Question: Past few days I have been trying to integrate an iframe into a site. This is a short term solution while the other side develops and API(could take months...)
And because this is as short term solution we done want to use easyXDM- I have access to the other domain but its difficult enough asking them to add p3p header as it is.....
The closest solution I found was the 3 iframes- but it goes mental of chrome and safari so I cannot use that.
open in chrome
<URL>
I found a another post on how to use the scrollheight to try and resize the form.. in theory it works well but I could not apply it properly using the iframes scroll height..
'''
document.body.scrollHeight
'''
That obvoisly uses the bodies height (cannot access these properties 100% is based on the clients display canvaz and not the x-domains document height)
I tried using jQuery to get the iframes height
'''
$('#frameId').Height()
$('#frameId').clientHeight
$('#frameId').scrollHeight
'''
return values different in chrome and ie - or just don't make sense at all.
The problem is that everything inside the frame is denied- even the scrollbar...
But if I inspect and element in chrome of the iframe it badly shows me the documents dimensions inside the iframe (using jQuery x-domain to get iframe.heigh - access denied)
There is nothing in the computed CSS
Now how does chrome calculate that? (edit- browser re-renders the page using its build in rendering engine to calculate all these settings - but are not attached anywhere to prevent cross-domain fraud.. so..)
I read specification of HTML4.x and it says there that there should be read-only values exposed via document.element but it's access denied via jQuery
I went down the route of proxying the site back and calculating which is OK.. until a user logs in through the iframe and the proxy gets a login page instead of the actual content. Also to some calling the page twice is not acceptable
<URL>
<URL>
I did not go this far but there are jscript engines out there that will look at the source and re-render the page based on the source file. but it would require hacking those jscripts.. and that's not an ideal situation for commercial entities...
and some invoke pure Java applets or server side rendering
<URL>
<URL> <-java not jscript
<URL>
---
All this can do done with HTML5 sockets. But easyXDM is great fallback for non HTML5 complaint pages.
Very Great Solution!
Using easyXDM
On your server you set up a page in the form of
'''
<html>
<head>
<script src="scripts/easyXDM.js" type="text/javascript"></script>
<script type="text/javascript" language="javascript">
var transport = new easyXDM.Socket(/** The configuration */{
remote: "http://www.OTHERDOMAIN.example/resize_intermediate.html?url=testpages/resized_iframe_1.html",
//ID of the element to attach the inline frame to
container: "embedded",
onMessage: function (message, origin) {
var settings = message.split(",");
//Use jquery on a masterpage.
//$('iframe').height(settings[0]);
//$('iframe').width(settings[1]);
//The normal solution without jquery if not using any complex pages (default)
this.container.getElementsByTagName("iframe")[0].style.height = settings[0];
this.container.getElementsByTagName("iframe")[0].style.width = settings[1];
}
});
</script>
</head>
<body>
<div id="embedded"></div>
</body>
'''
and on the callers domain they just need to add the intermediate_frame HTML and 'easyXDM.js' in the same place. Like a parent folder - then you can access relative directories or a contained folder just for you.
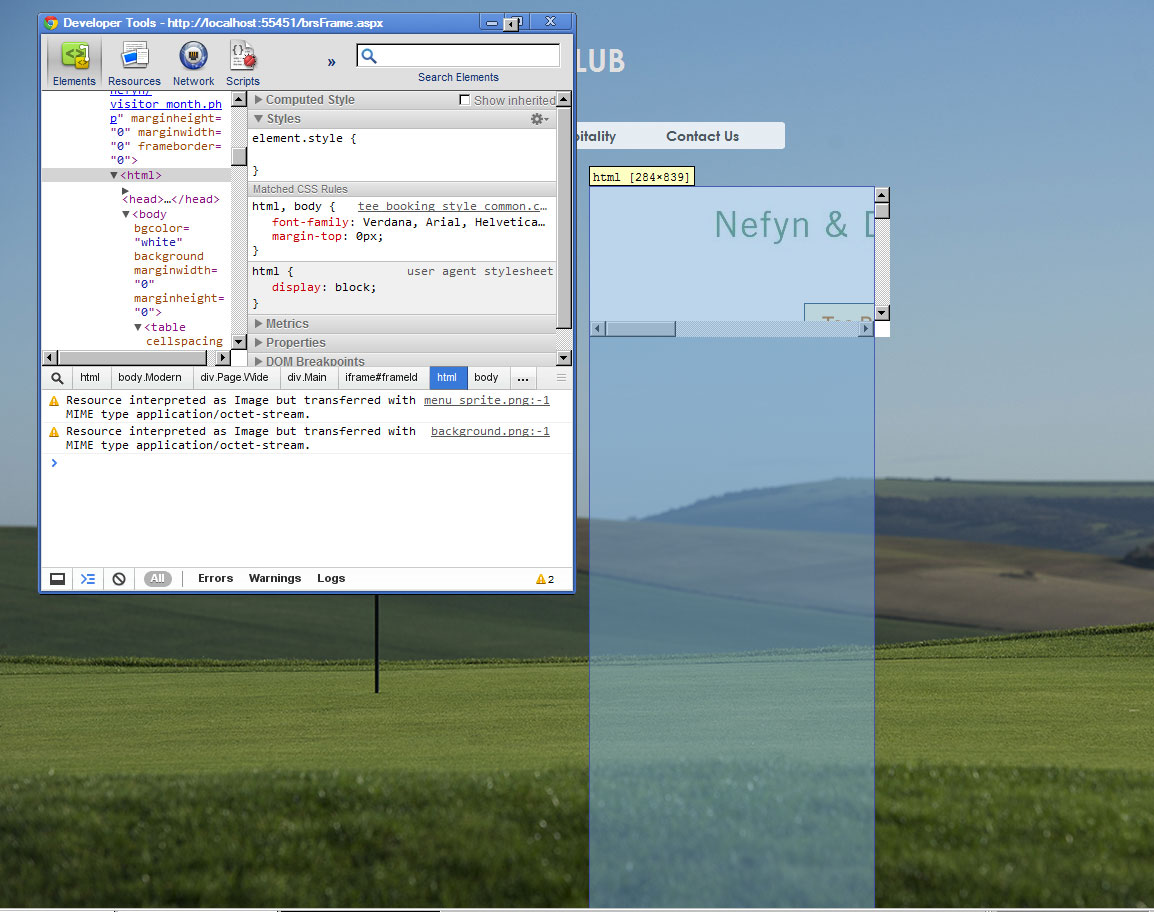
Answer: The thing is - there is no other way than using Cross-Domain Messaging for this since you need to get the computed height from a document in one domain, to a document in a different domain.
So, either you do this using 'postMessage' (works in all moder browsers), or you spend 5 minutes adapting the <URL> from easyXDM.
The other party really just needs to copy a few files onto their domain, and add a single line of code to their document..